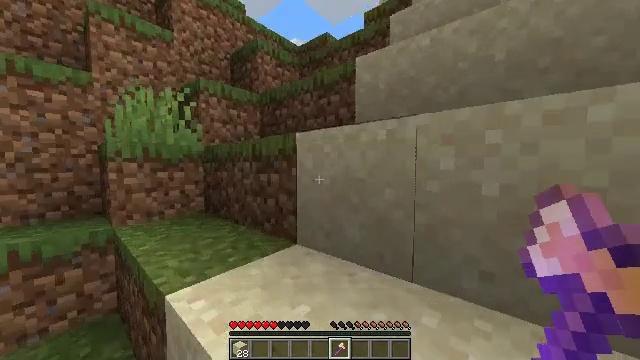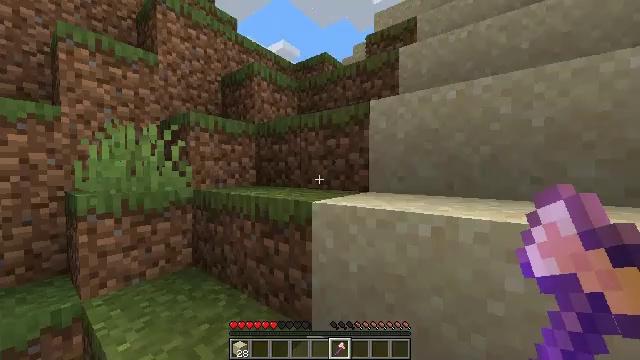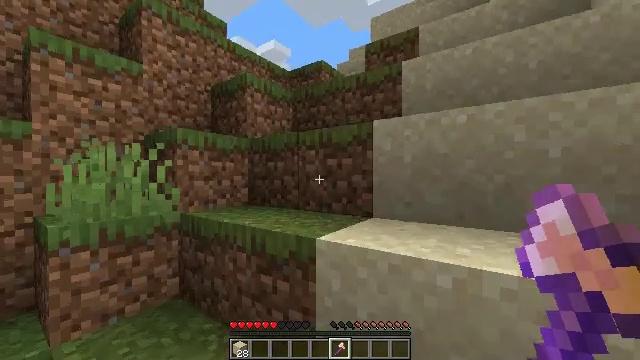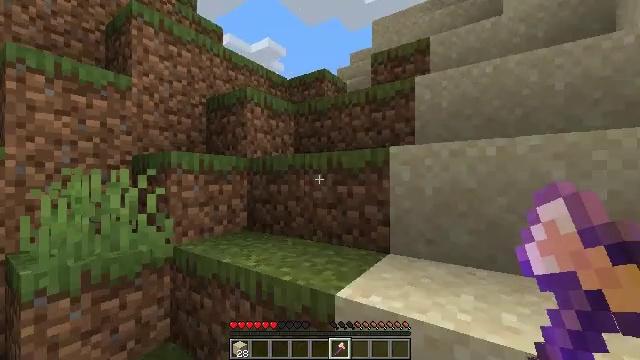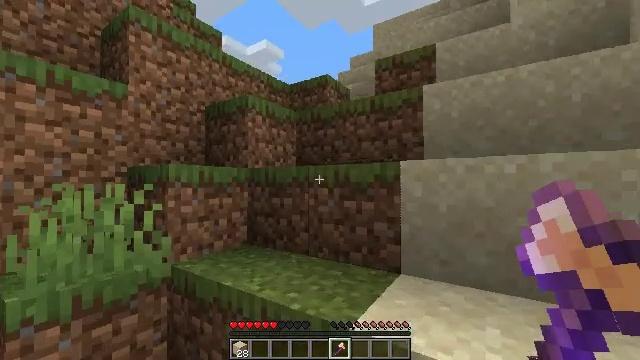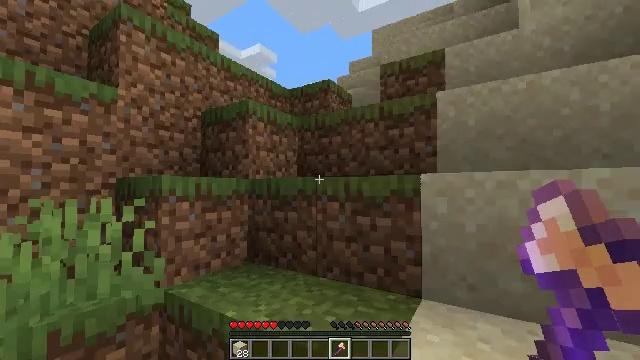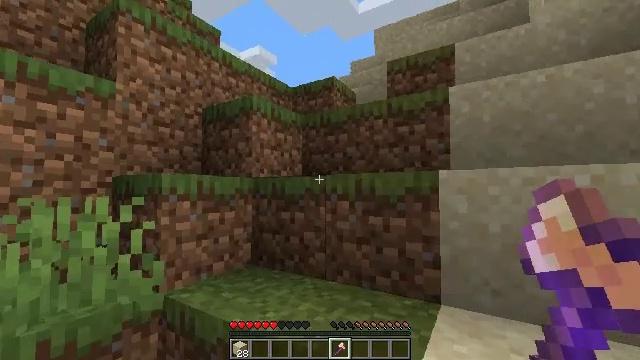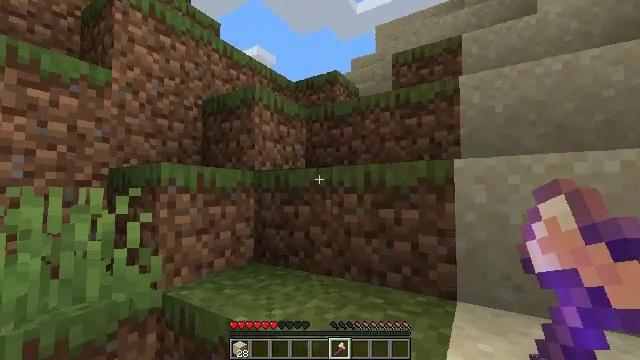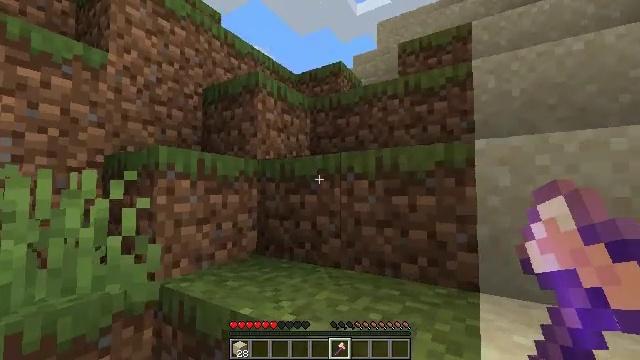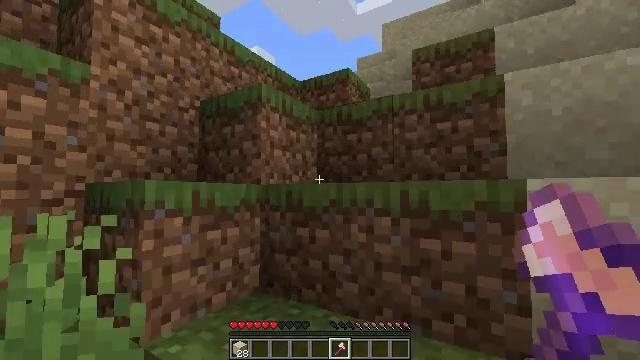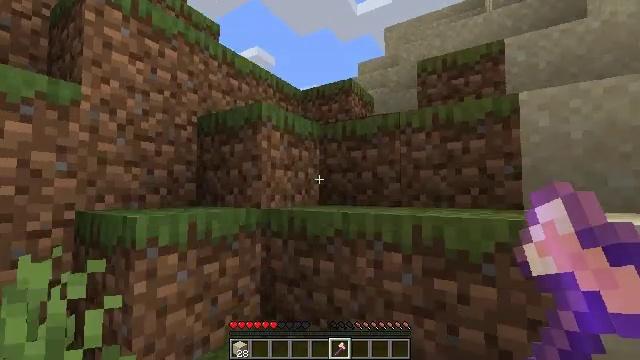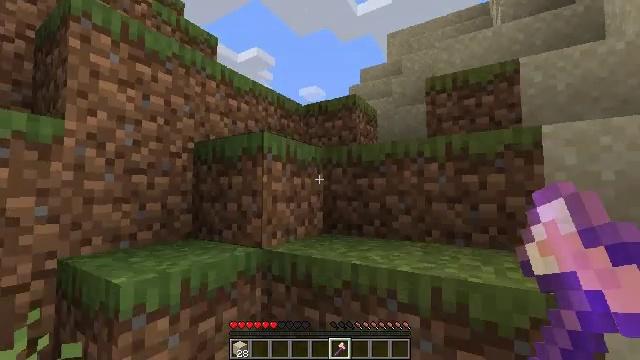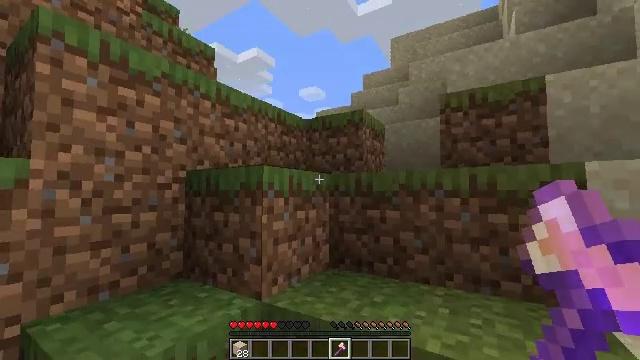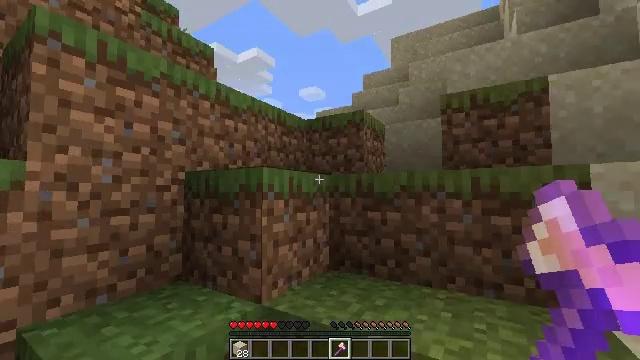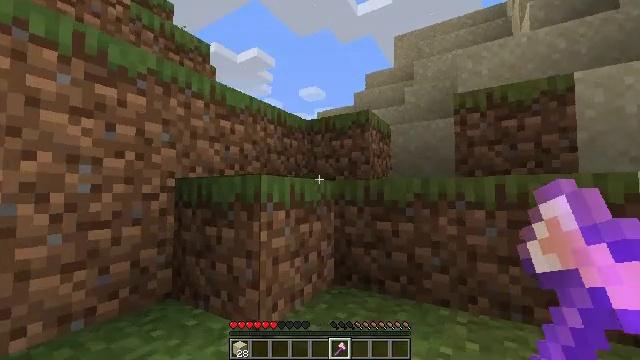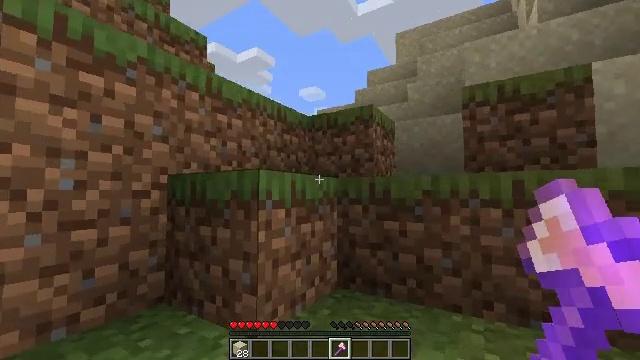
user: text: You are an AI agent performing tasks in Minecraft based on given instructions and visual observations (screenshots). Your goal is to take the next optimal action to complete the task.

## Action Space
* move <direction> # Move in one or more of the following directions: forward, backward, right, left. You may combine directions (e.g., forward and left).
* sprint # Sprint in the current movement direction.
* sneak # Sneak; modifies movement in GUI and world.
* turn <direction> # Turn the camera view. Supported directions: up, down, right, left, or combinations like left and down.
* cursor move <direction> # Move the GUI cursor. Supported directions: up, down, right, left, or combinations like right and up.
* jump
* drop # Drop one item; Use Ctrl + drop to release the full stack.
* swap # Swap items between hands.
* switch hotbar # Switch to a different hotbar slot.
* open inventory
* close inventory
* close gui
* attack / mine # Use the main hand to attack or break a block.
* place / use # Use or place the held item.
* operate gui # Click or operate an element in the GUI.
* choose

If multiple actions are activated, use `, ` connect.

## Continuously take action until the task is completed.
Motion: motion action
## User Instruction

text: Collect acacia logs by breaking the tree.
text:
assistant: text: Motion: move forward, turn right and up, jump
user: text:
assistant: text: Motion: move forward, turn right and up, jump
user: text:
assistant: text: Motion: move forward, turn right
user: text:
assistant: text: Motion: move forward
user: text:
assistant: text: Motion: move forward, turn right and up
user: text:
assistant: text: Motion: move forward
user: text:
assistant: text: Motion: move forward
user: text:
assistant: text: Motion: move forward, jump
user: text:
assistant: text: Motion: move forward, jump
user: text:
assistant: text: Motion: move forward, jump
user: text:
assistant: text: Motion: move forward, jump
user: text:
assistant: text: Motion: move forward
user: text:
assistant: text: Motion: move forward
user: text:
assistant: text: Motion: move forward
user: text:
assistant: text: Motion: move forward
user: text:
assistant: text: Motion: move forward
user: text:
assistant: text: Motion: move forward, jump
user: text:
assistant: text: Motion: move forward, jump
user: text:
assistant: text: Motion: move forward, jump
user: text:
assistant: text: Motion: move forward, jump
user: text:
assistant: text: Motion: move forward, jump
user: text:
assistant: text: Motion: move forward and move right, jump
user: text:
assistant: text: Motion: move forward and move right, jump
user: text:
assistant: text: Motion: move forward and move right, turn left
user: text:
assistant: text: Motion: move forward and move right, turn left
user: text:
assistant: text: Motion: move forward and move right, turn left
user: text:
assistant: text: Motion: move forward and move right, turn left, jump
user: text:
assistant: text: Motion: move forward and move right, jump
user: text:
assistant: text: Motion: move forward, turn left and down, jump
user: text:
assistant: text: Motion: move forward, turn left and down, jump